Field crop: maize
Growth stage: 2
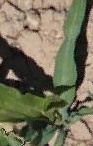
Species: maize